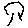
Label: tree